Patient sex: M
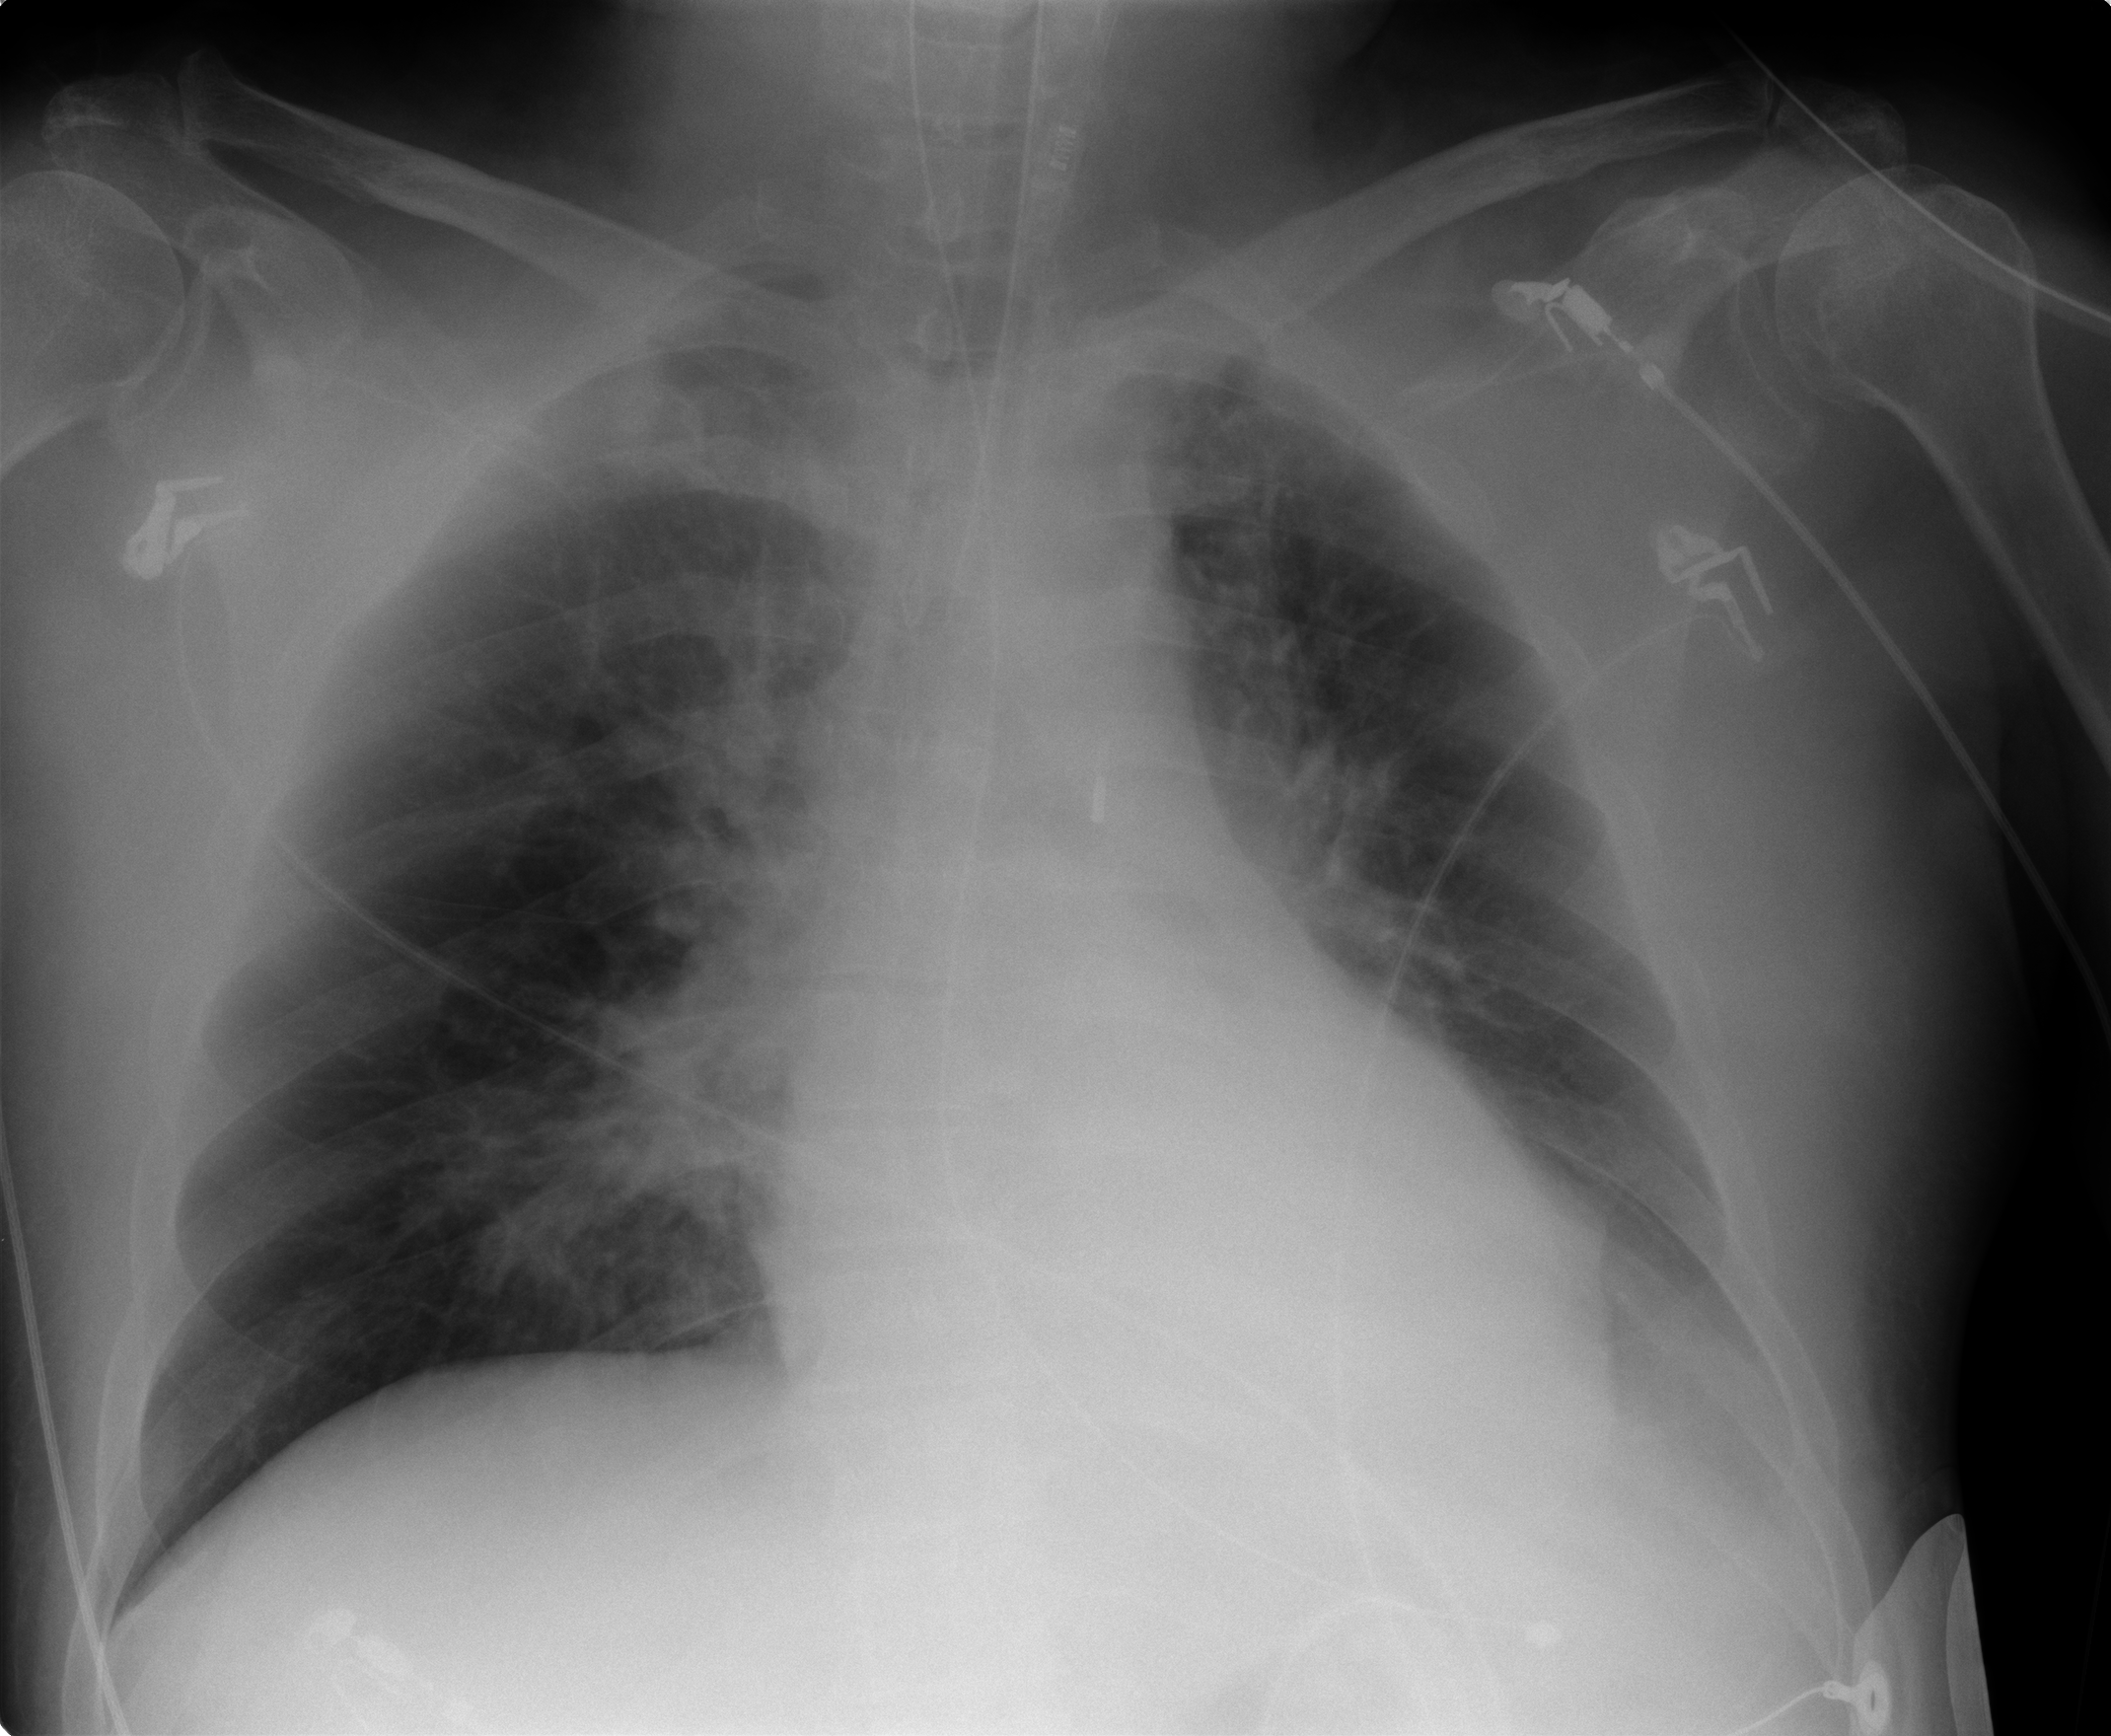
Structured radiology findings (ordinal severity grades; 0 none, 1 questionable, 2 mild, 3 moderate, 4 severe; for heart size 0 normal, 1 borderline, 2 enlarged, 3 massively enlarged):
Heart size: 1
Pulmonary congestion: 2
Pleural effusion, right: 0
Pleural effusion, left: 2
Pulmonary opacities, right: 2
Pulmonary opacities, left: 0
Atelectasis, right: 2
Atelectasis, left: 2